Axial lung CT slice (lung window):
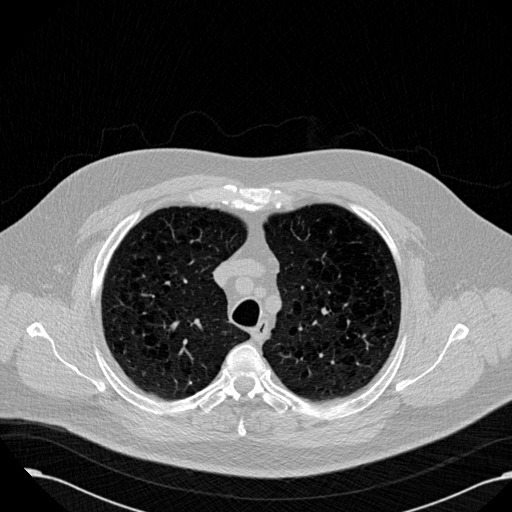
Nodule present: no